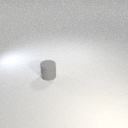
small gray rubber cylinder